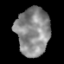
Tissue: lung
Cell type: Epithelial cells
Senescence score: 0.2291
Nuclear area (px): 1571
Mean DAPI intensity: 137.36